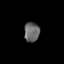
Tissue: lung
Cell type: Epithelial cells
Senescence score: 0.1545
Nuclear area (px): 298
Mean DAPI intensity: 102.903